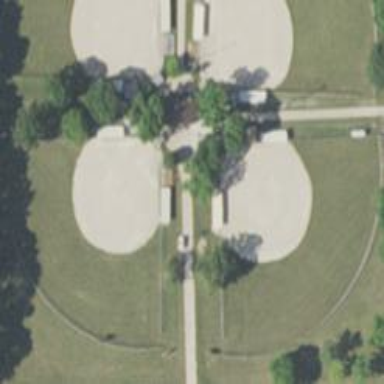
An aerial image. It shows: Fenced softball pitch for leisure and sports activities on land.